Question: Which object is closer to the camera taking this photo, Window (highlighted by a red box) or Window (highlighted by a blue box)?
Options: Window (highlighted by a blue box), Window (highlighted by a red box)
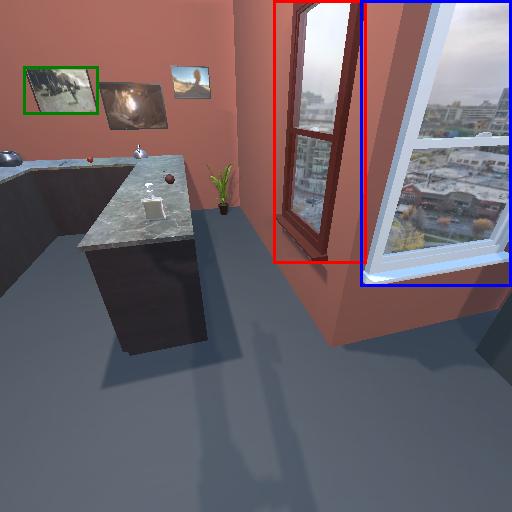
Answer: Window (highlighted by a blue box)